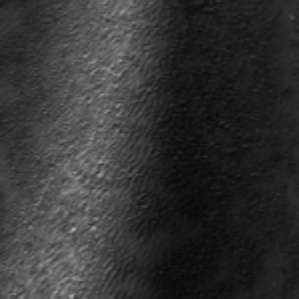
Label: frost